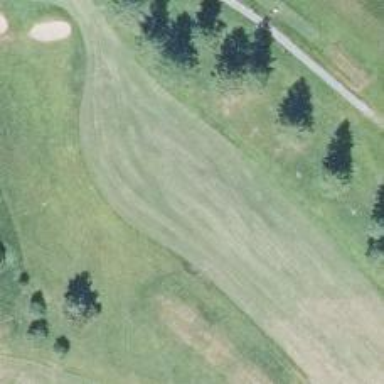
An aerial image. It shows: View of golf hole.